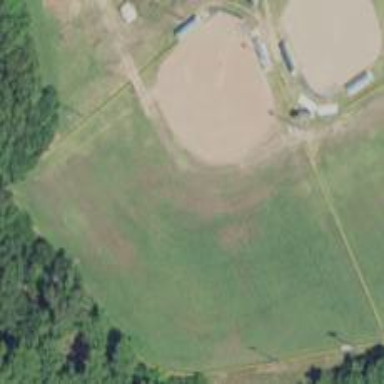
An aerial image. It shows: Chain-link fence surrounding baseball pitch.